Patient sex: M
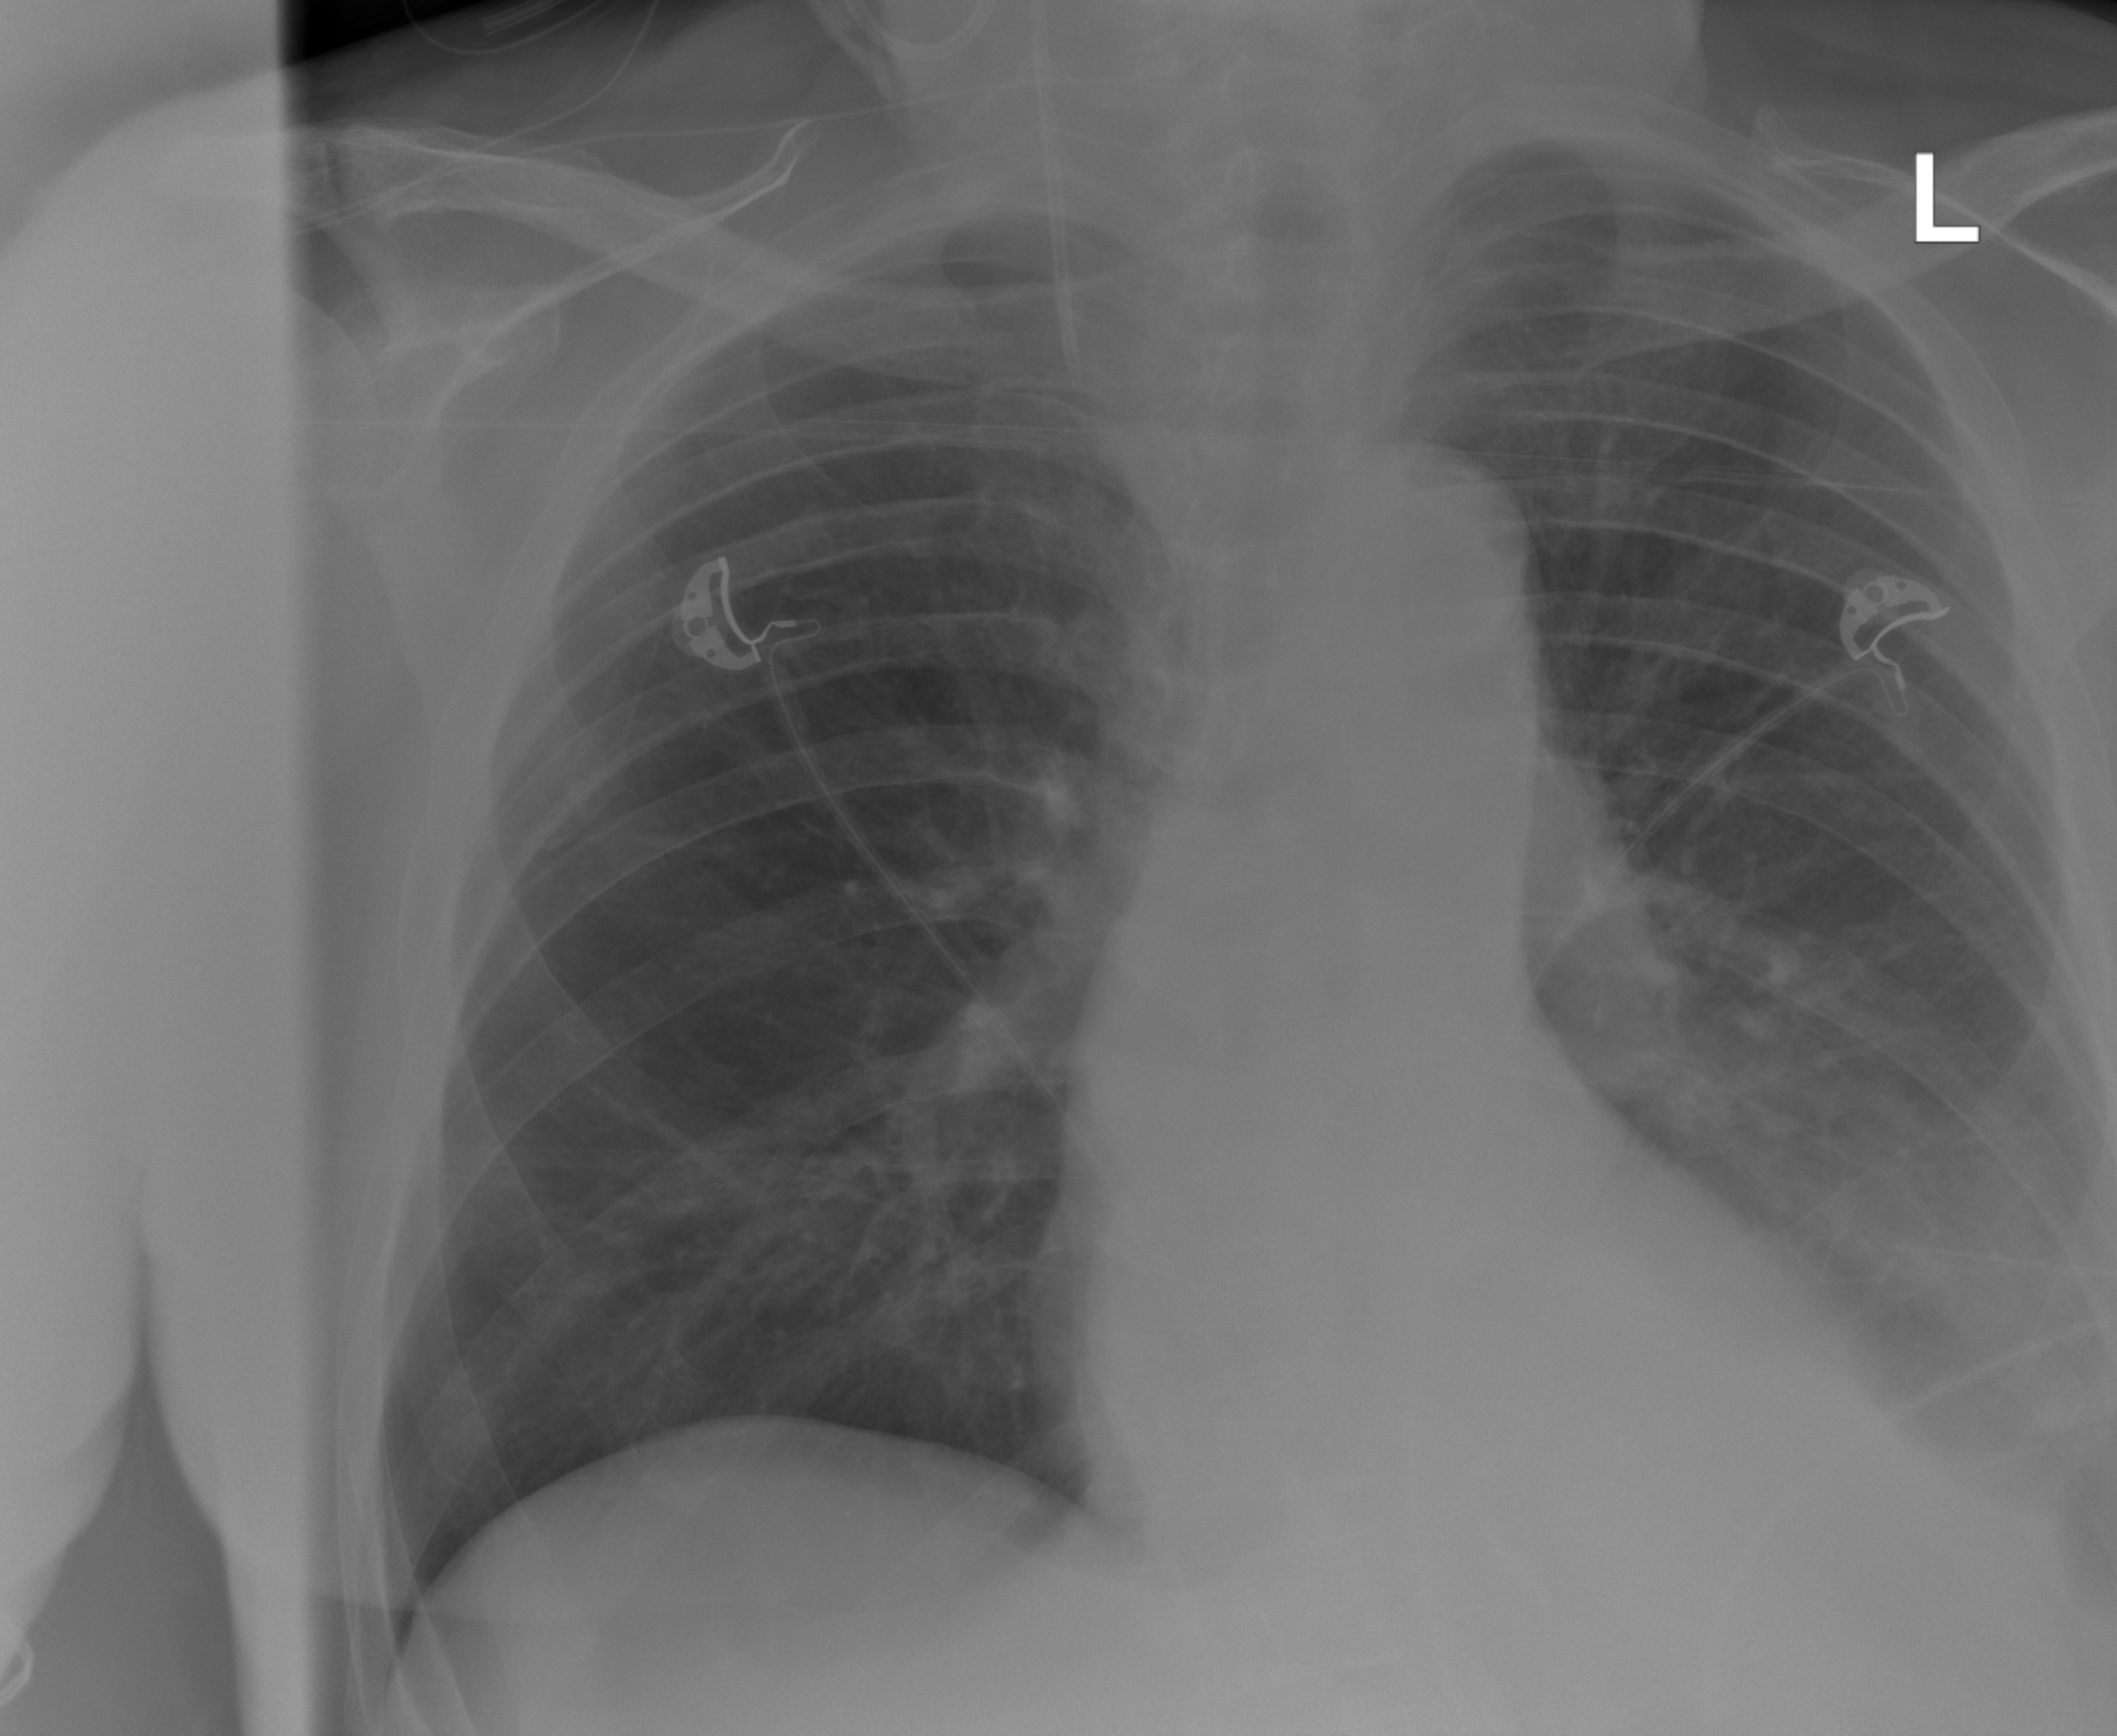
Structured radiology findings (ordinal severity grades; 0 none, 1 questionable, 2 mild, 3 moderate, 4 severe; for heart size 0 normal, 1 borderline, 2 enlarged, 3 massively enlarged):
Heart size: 0
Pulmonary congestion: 0
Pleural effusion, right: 0
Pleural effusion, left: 2
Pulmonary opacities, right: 0
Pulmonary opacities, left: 0
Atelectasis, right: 0
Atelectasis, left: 0